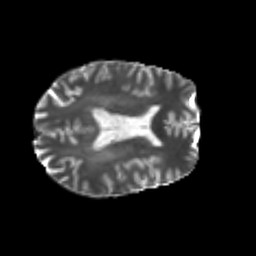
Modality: T2w
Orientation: axial
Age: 38
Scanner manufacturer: philips
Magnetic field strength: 3 T
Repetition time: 8.559 s
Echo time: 0.1273 s